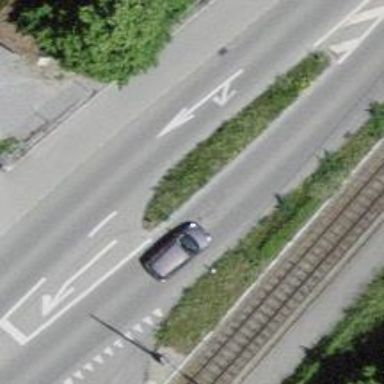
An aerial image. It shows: Primary highway with cycle track on the left.